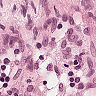
Metastatic tissue present: no